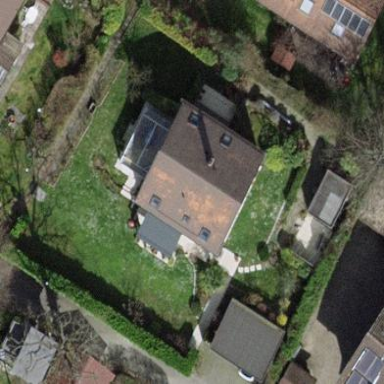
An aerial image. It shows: Garden enclosed by fence.